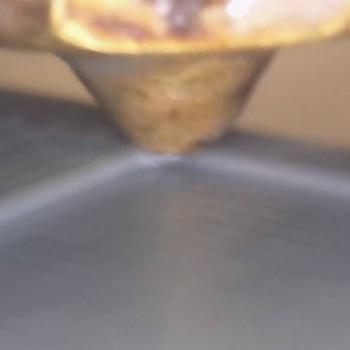
Flow rate: 94%